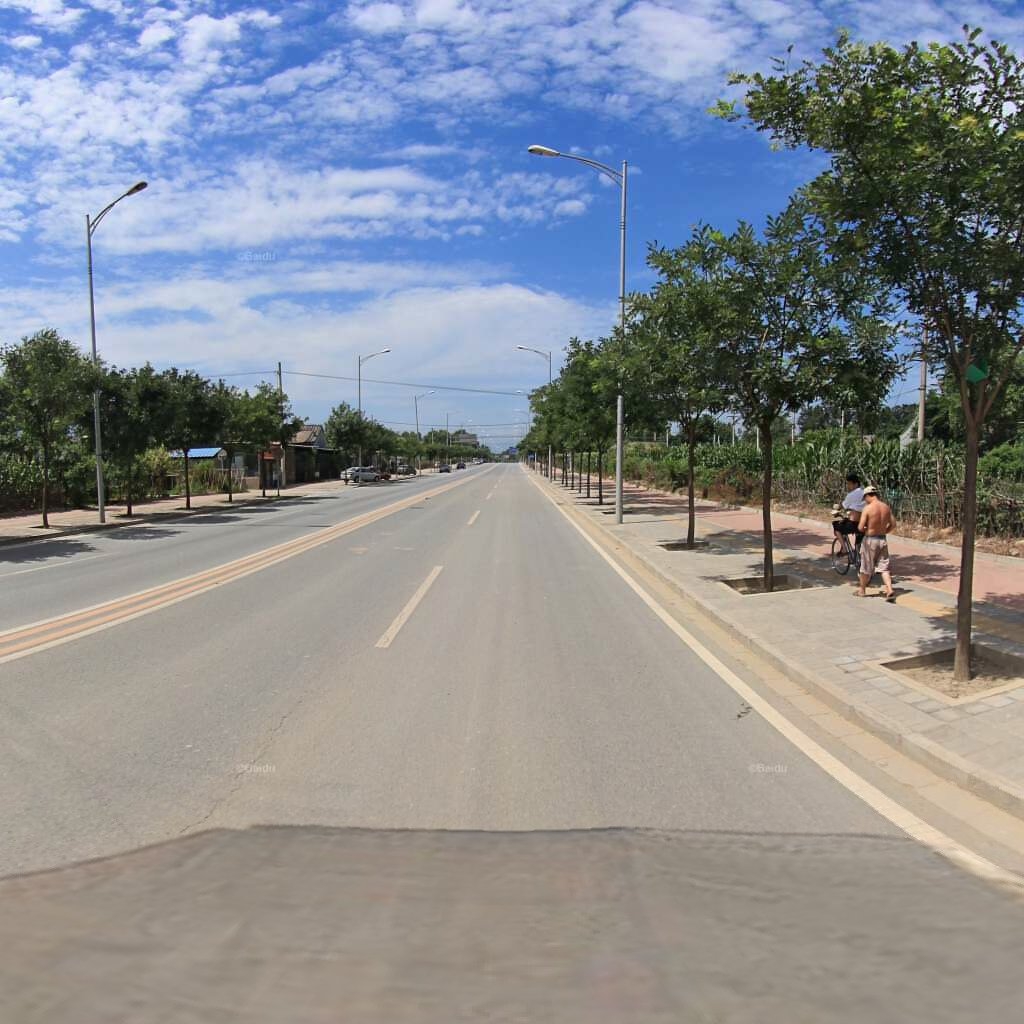
Region: Haidian
Road damage annotations: longitudinal crack